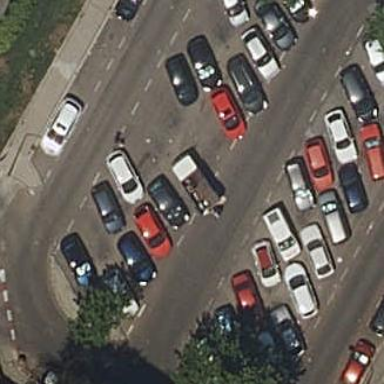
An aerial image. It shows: Asphalt parking aisle road.